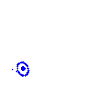
Particle: pion